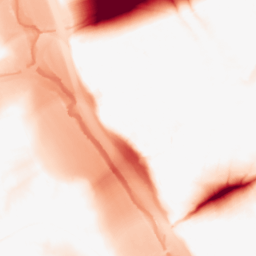
Category: morphological
Decomposition family: tophat
Decomposition parameters: size: 50
mode: black
Upsampling method: bilinear
Upsampling parameters: scale: 8
Upsampling scale: 8